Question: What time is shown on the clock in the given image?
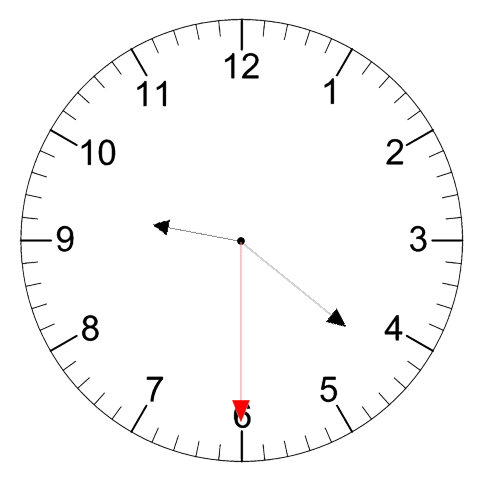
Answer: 09:21:30